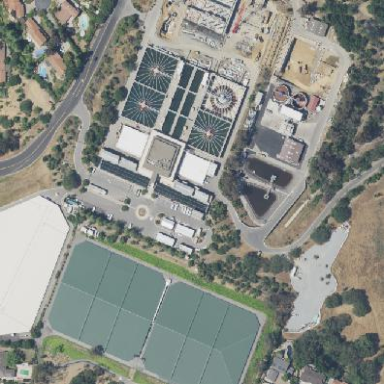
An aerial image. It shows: Water works facility.